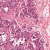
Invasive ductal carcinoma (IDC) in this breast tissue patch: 0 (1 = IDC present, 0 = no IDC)